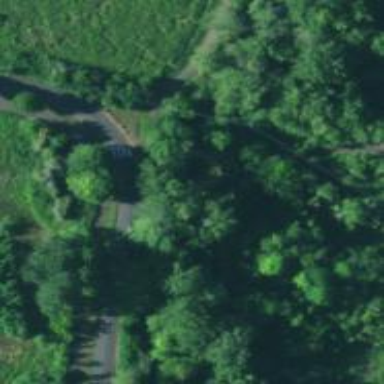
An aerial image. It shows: Path on bridge.